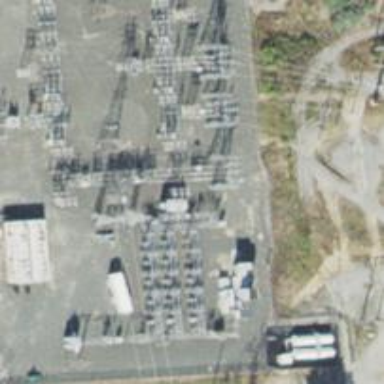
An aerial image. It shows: Switch for power supply.